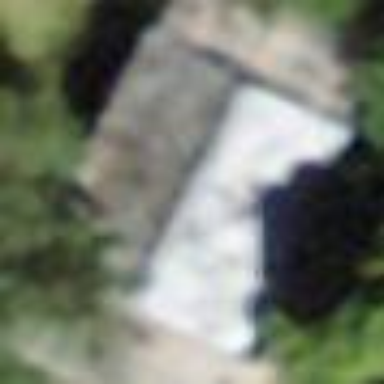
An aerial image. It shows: Hut with gabled roof.